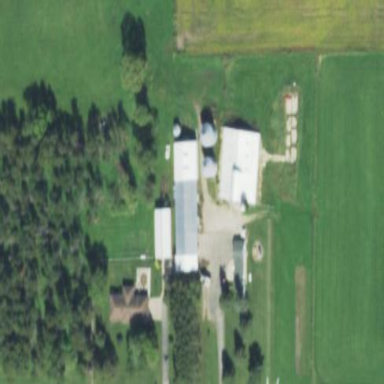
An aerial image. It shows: Farmyard area.